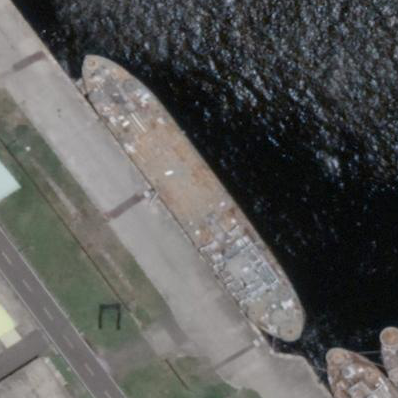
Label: civil